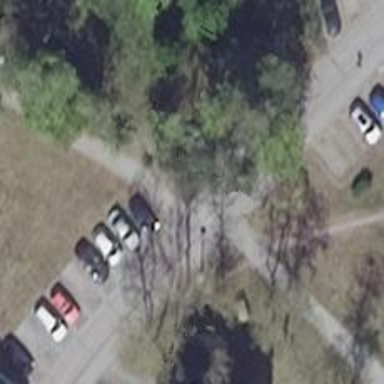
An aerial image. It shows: Unmarked road crossing.